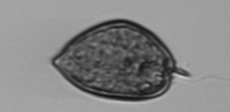
Label: Prorocentrum_micans